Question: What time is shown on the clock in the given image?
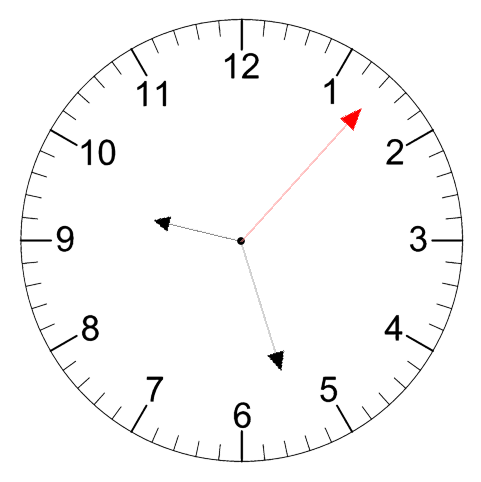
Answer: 09:27:07